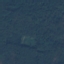
Land use / land cover: Forest